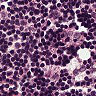
Metastatic tissue present: no